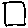
Label: square